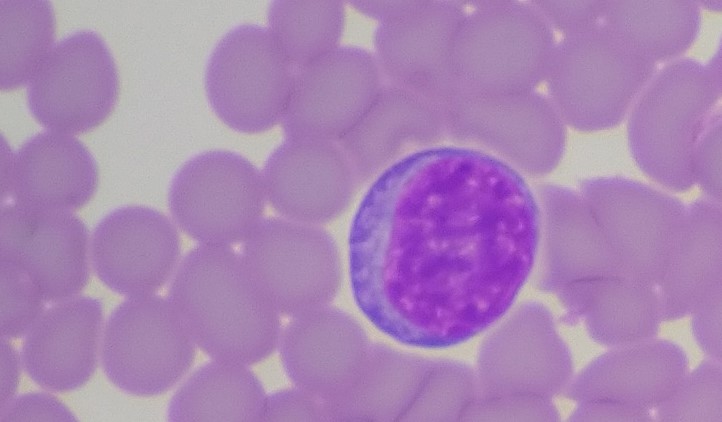
White blood cell type: Monocyte